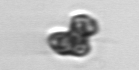
Label: Corymbellus